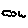
Label: cloud